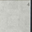
Piece: xx